Question: Please help me out here because I can't belive my eyes.
I refuse to use some 3rd party plugin for file uploads, and refuse to creat a separate entity for a file/document. I just want simple file upload that I would do in Zend/Laravel and so on.
I have a invoice table with the last collumb name "attachment", I want to store here its sanitized name (eg: 123421_filename.jpg ), the addition form and upload went well.
code here:
'''
//AddAction
$file=$form['attachment']->getData();
$fileName=$file->getClientOriginalName();
$sanitizedFilename=rand(1, 99999).'_'.$fileName;
$dir='files/'.$userId.'/';
$file->move($dir, $sanitizedFilename);
...
$invoice->setAttachment($sanitizedFilename);
$em = $this->getDoctrine()->getManager();
$em->persist($invoice);
'''
First problem I have and don't know how to solve is using the edit form.. I have a formbuilder
'''
$builder->add('attachment', 'file',array('data_class'=>null))
'''
Because I don't have a "Object" for my file and because in my invoice table I store the name as a string, I get an error here and I need to force the data_class => null .. which is bad, because if I edit a Invoice in the frontend for the upload field I get NULL, instead of the filename of the current file linked to the invoice.
With:
'''
$builder->add('attachment', 'text')
'''
I don't get the file input just a silly textbox BUT THIS TIME --with the name in it-- .. so how do I solve this? File Input widget and file name in it without a Document object ?!
And the second question ( I am merely at the point of throwing out all my application developed until now and move to laravel because I had a lot of "these kind of problems" ..doing simple things in symfony is almost always more complicated than in other frameworks..or maybe its my fault that I don't want to folow the guidelines and create a Document Entity?! What if I want flexibility and want to manage my database in another manner that doesn't fit in all these guidelines?)
So I am on the edit form action, I upload a new file (don't forget that I have the file set to $builder->add('attachment',file',array('data_class'=>null))
I can't get my attachment string name from the current invoice I am editing? !
'''
public function editAction($id)
....
$invoice = $em->getRepository('AppBundle:Invoice')->find($id);
..
if ($form->isValid()) {
$oldFileName=$invoice->getAttachment(); //this is null
$oldFileName=$invoice->getId(); //this returns the invoice id
$oldFileName=$invoice->getValue(); //returns invoice value
echo 'old: '.$oldFileName.'<br/>';
exit();
}
'''
So someone please tell me why I can't access my invoices property? Which is a string ?
I tried making a new instance I though that somehow if I create the form with the $invoice object it somehow links him to the attachment from the edit form
'''
if ($form->isValid()) {
$sameInvoice= $em->getRepository('AppBundle:Invoice')->find(20); //hardcoded ID
$oldFileName=$sameInvoice->getAttachment(); //still null
$oldFileName=$sameInvoice->getId(); //returns 20
echo 'old: '.$oldFileName.'<br/>';
exit();
'''
The only thing I wanted was, have a filename string in my invoice table, and test myself if the file exists in the path with that filename and if it exists, then delete it and upload the new one and so on.. why does it have to be so hard ??
Why do I have to create a entity ? Why do I have to alter my database structure (its not the case here..but what if the client doesn't want the database to be changed..so I can't insert this "Document" table).. Why can't the form builder show the data from invoice->attachment, I get it that because he needs a file data and he can't accept a string, but why aren't there guidelines for these simple tasks?!

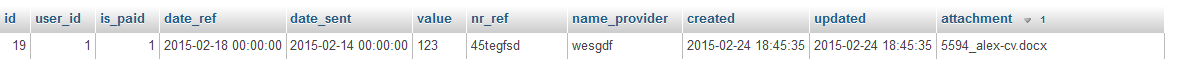
Answer: Alright I finally managed to get it working:
So the problem why it was NULL was because it did bind the $invoice instance to the form:
'''
$invoice = $em->getRepository('AppBundle:Invoice')->find($id);
$form = $this->createForm(new InvoiceType($id), $invoice);
'''
After this block of code, all refferences like : $invoice->getAttachment();
Are reffered to as the form invoice object not the actual object, so basically after this I can only call things like: "getClientOriginalName()" and would show me the new file that I uploaded in the edit form.
To counter this I created a variable that stores that name initially before the $invoice object to get bind to the form
'''
$invoice = $em->getRepository('AppBundle:Invoice')->find($id);
$oldFileName=$invoice->getAttachment(); //this is stil the object here I can see the record from the database
$form = $this->createForm(new InvoiceType($id), $invoice);
//here the $invoice->getAttachment(); returns null
'''
So now I have the old name and I can test it like:
'''
if ($form->isValid()) {
$fs=new Filesystem();
$newFile=$form['attachment']->getData();
$newFileName=$newFile->getClientOriginalName();
if($newFileName != $oldFileName)
{
// if($fs->exists('files/'.$this->getUser()->getId().'/'.$oldFileName))
// $fs->remove('files/'.$this->getUser()->getId().'/'.$oldFileName);
$sanitizedFilename=rand(1, 99999).'_'.$newFileName;
$dir='files/'.$this->getUser()->getId().'/';
$newFile->move($dir, $sanitizedFilename);
$invoice->setAttachment($sanitizedFilename);
}
$em->persist($invoice);
$em->flush();
return $this->redirect($this->generateUrl('my-invoices'));
}
'''
For the other problem with the filename of the old file not appearing in the Edit Invoice Page I sent my variable to the view :
'''
return $this->render('AppBundle:Invoices:edit.html.twig', array(
'oldFileName' => $oldFileName)
'''
And put that value to the label of the input file widget using twig